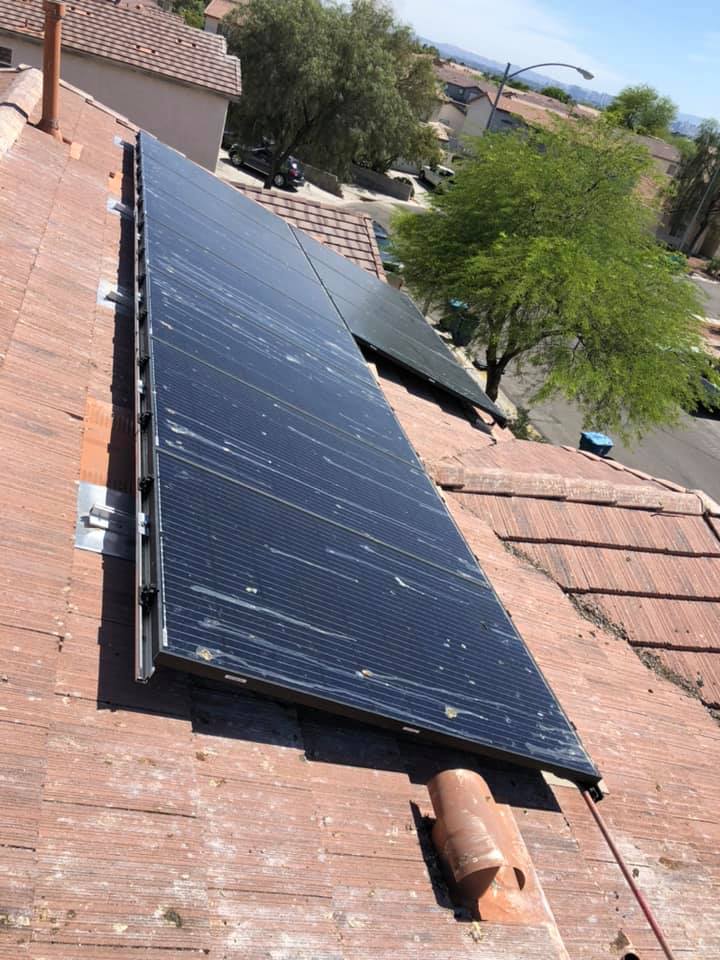
Label: Bird-drop